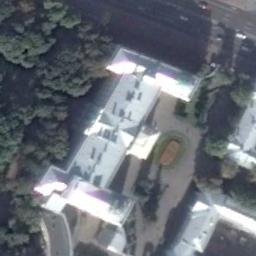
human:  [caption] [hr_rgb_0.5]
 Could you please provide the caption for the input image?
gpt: The white palace with a square is next to a grove of trees .

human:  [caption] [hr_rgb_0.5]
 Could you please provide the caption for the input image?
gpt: The palace is surrounded by lush forests .

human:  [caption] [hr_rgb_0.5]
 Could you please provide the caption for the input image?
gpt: There are some trees near the palace .

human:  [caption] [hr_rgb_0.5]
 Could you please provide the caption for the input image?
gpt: The palace is on the open place surrounded by trees .

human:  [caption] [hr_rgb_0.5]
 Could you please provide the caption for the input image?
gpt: There are some green trees beside the white palace .